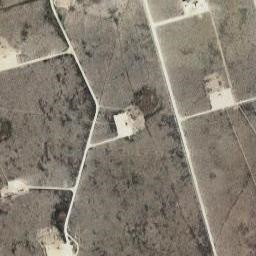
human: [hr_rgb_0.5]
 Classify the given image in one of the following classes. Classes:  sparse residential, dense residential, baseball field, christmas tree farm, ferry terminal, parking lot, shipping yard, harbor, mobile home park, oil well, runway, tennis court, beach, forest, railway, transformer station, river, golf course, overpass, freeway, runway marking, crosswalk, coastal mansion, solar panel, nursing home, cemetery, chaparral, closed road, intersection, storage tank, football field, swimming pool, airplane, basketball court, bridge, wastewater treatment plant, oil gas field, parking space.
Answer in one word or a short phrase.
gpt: oil gas field